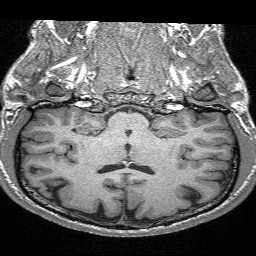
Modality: T1w
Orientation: sagittal
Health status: ill
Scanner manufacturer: siemens
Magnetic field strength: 3 T
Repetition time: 2.3 s
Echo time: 0.00298 s